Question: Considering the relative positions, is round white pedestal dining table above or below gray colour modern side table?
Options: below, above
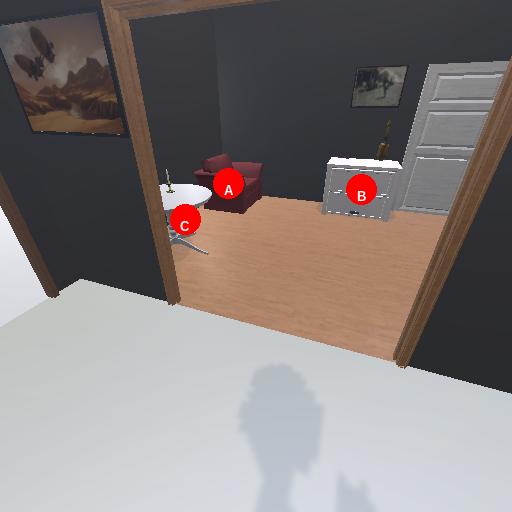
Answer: below